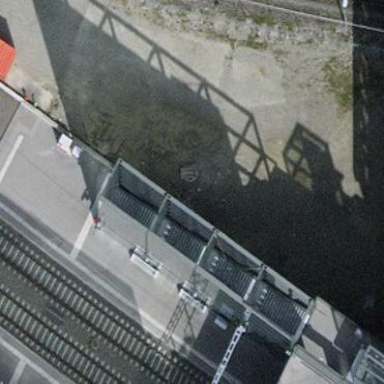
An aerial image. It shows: Platform for public transport and railway services.